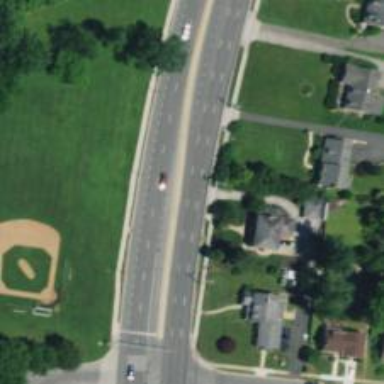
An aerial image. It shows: Primary road with asphalt surface.